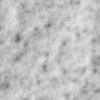
Label: no_change